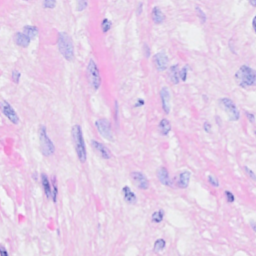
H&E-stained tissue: Breast